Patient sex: M
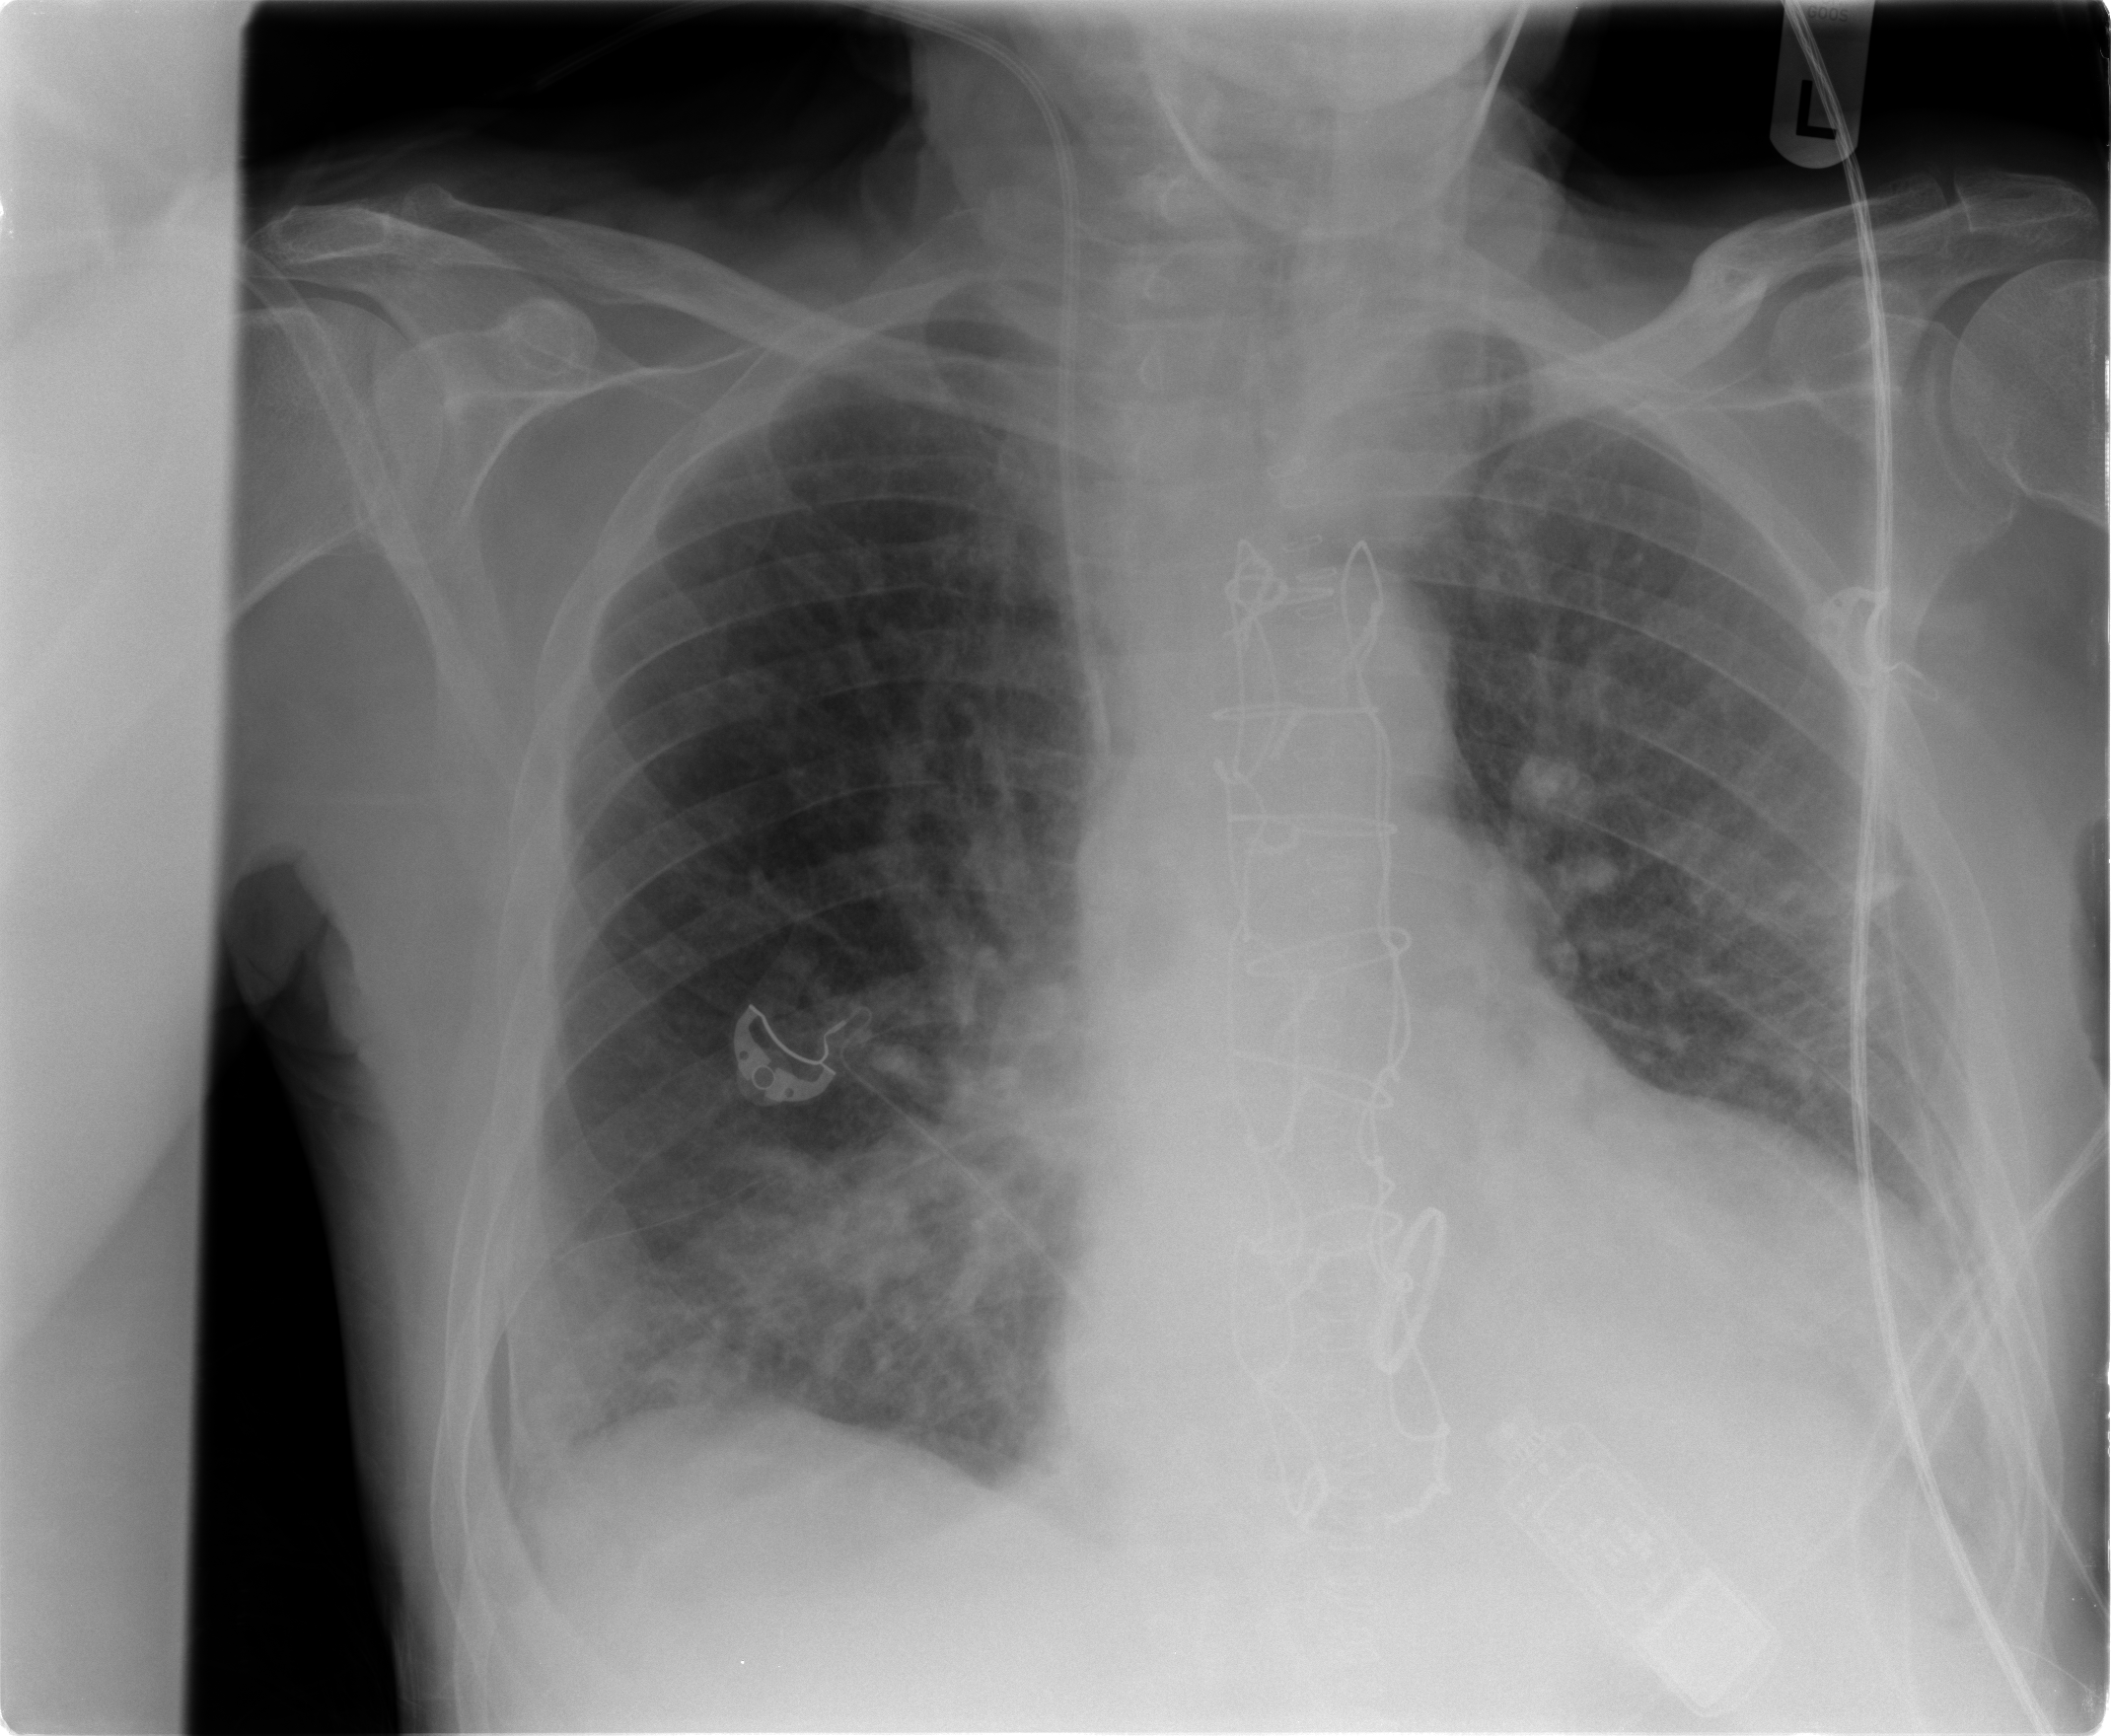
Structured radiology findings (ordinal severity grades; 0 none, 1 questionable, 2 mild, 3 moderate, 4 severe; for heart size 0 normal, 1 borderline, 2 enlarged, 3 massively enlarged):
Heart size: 2
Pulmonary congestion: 2
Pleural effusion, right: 0
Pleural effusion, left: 2
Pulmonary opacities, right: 2
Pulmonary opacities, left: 2
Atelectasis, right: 2
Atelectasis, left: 2